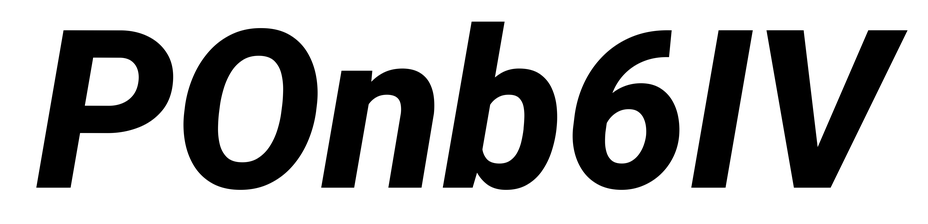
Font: Roboto-Italic_ExtraBold_Italic